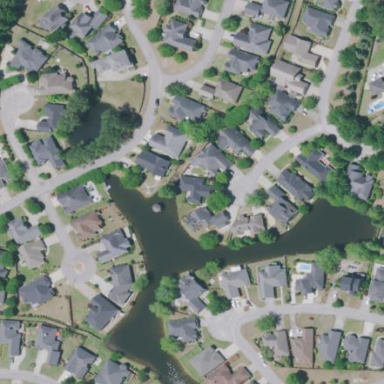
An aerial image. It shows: Single-family residential area within subdivision.